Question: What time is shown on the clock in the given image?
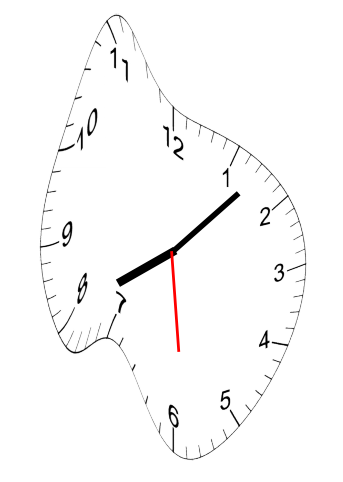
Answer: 08:07:29